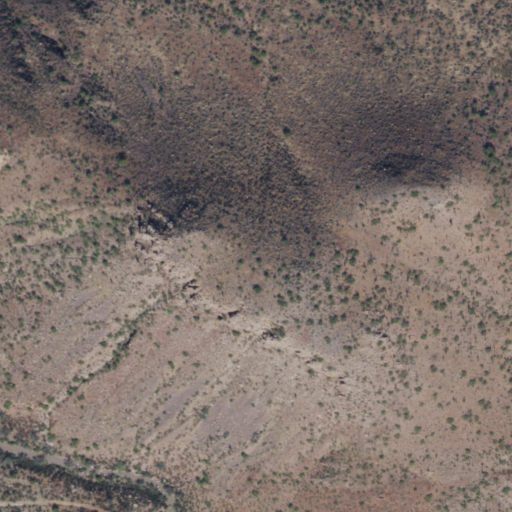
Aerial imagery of mountain in Arizona named Indian Head Mountain containing only shrub